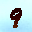
Label: 9